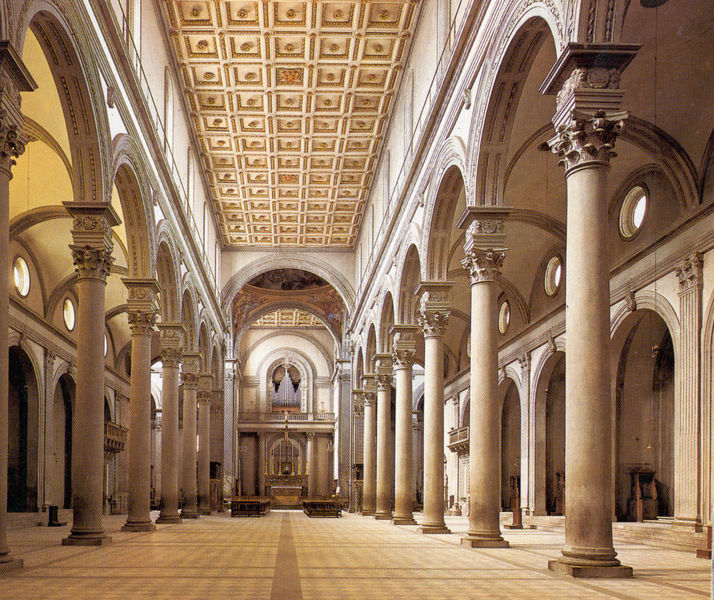
Titel: San Lorenzo (Innenraum)
Künstler: Filippo Brunelleschi
Standort: Firenze
Institution: Basilica di San Lorenzo
Schlagwörter: weiß, fenster, hell, licht, marmor, raum, stützen, säule, säulen, gebäude, weg, architektur, innenraum, kirche, boden, gold, decke, renaissance, rund, schiff, bogen, perspektive, pilaster, saal, rundbogen, runde, detail, symmetrie, leuchter, stuck, durchgang, innenansicht, hoch, flucht, foto, fotografie, bögen, gang, arkade, belichtung, gewölbe, kreuz, rundfenster, balustrade, dom, mosaik, altar, arkaden, bänke, kapitelle, kathedrale, langhaus, rom, kapitell, kirchenschiff, gesims, mittelschiff, orgel, obergaden, obergarden, seitenschiff, antik, christlich, altarraum, rundbögen, fresken, romanik, florenz, chor, kapelle, kassetten, kassettendecke, fresko, museum, basis, bodne, deck, korinthisch, marmos, basilika, gebälk, säulengang, lisenen, kranzgesims, nischen, brunelleschi, kriche, plinthen, basen, bogengang, kapellen, seitenschiffe, vierung, seitenkapellen, tondi, fünfschiffig, flachdecke, arkanden, beichtstuhl, san lorenzo, santa maria maggiore, katedrale, kassetiert, filippo brunelleschi, lorenzo, seitenshiff